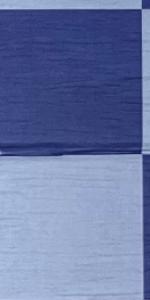
Label: Empty